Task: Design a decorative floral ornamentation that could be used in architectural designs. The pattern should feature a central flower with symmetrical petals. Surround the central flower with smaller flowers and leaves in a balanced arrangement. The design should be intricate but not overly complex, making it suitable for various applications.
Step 1826:
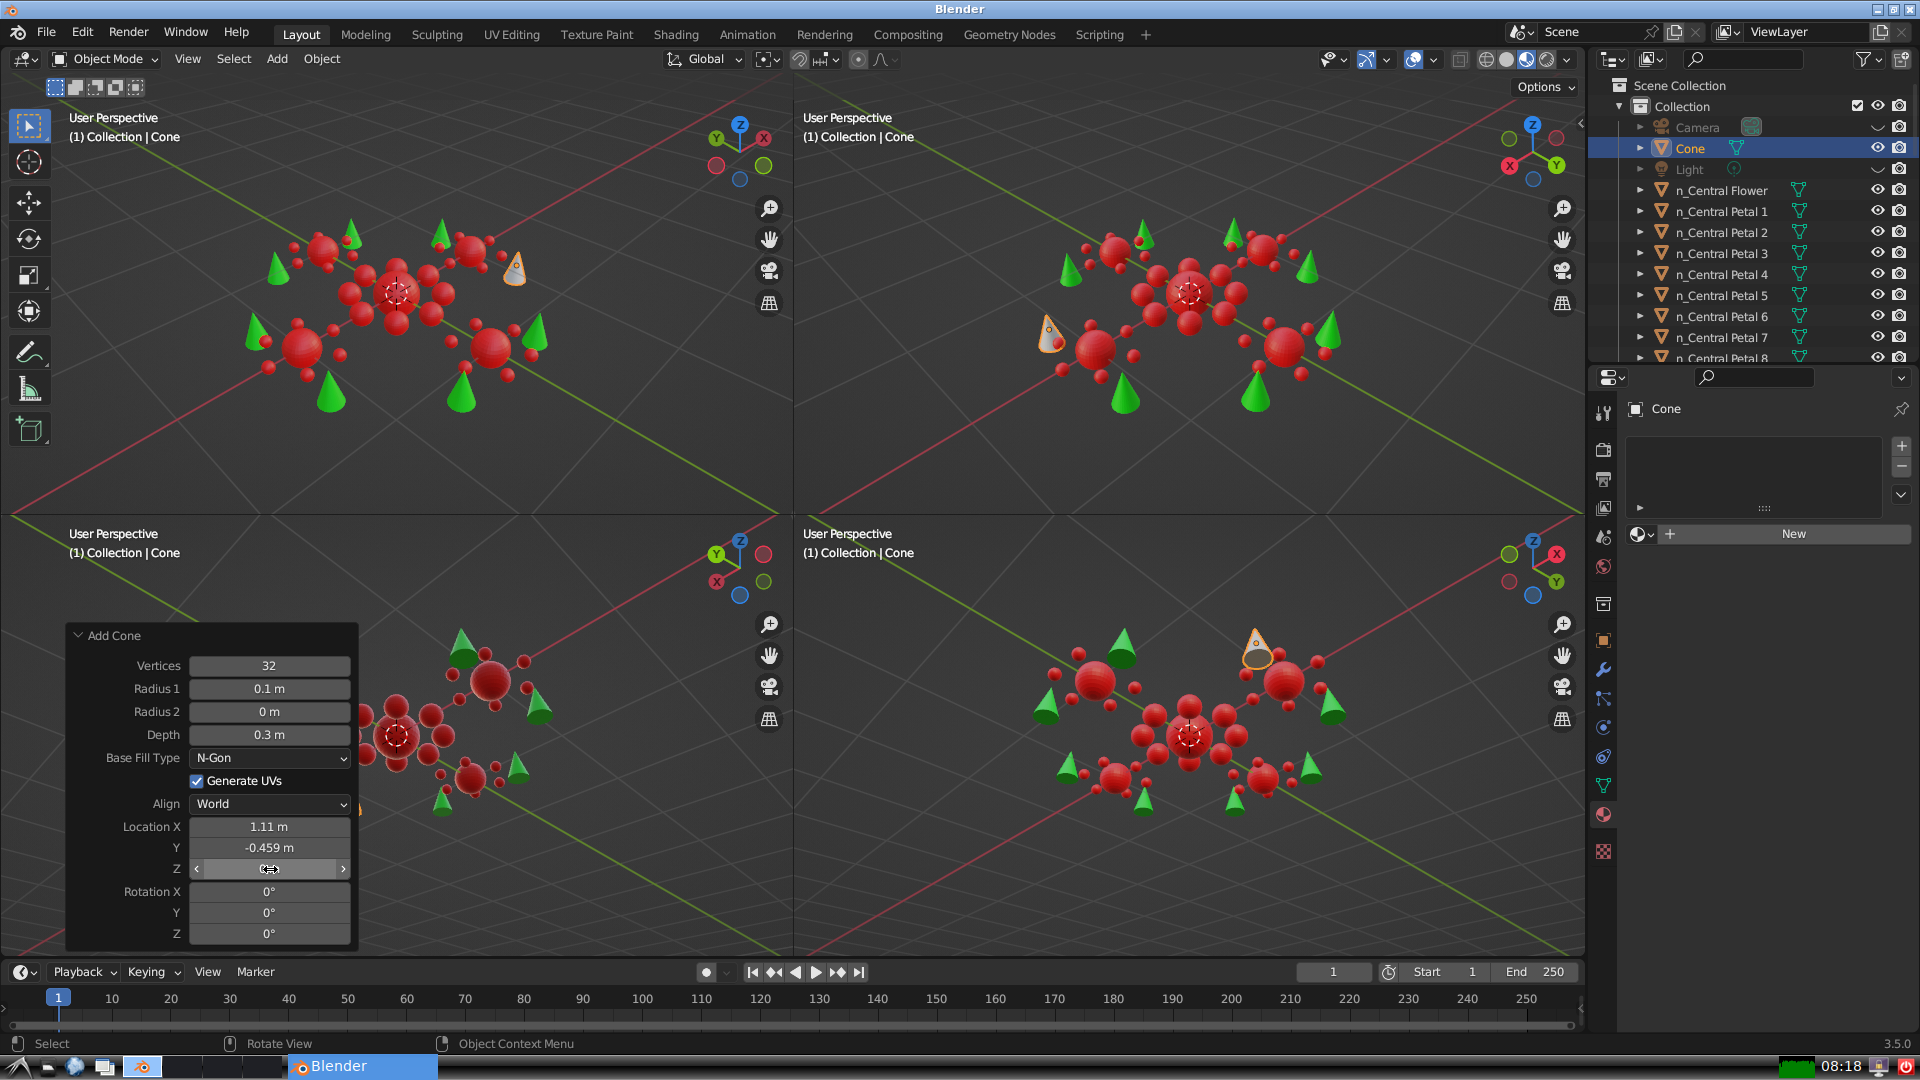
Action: click: no